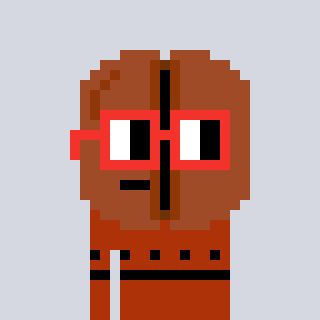
a pixel art character with square red glasses, a coffeebean-shaped head and a hotbrown-colored body on a cool background